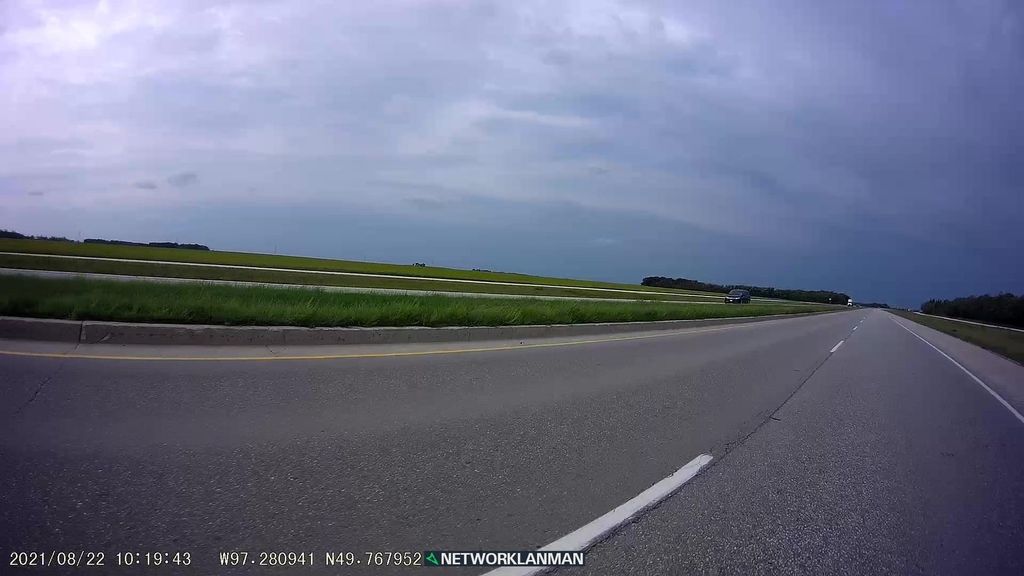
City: winnipeg